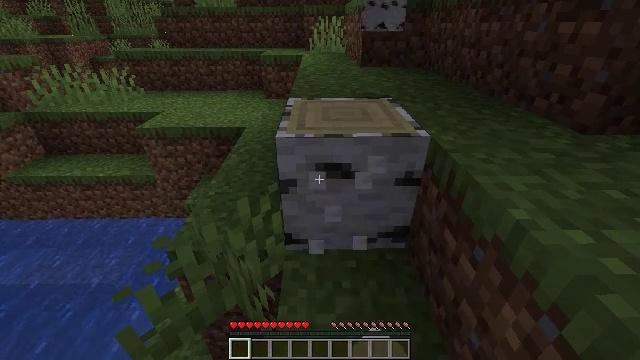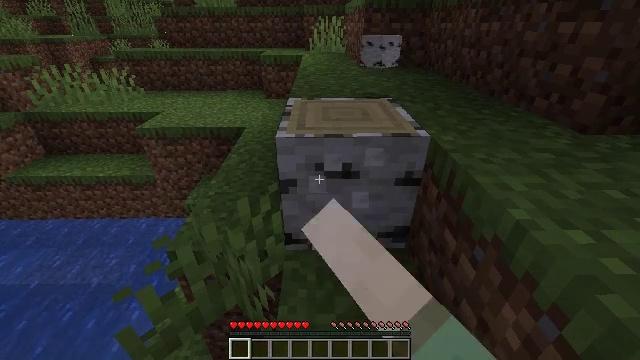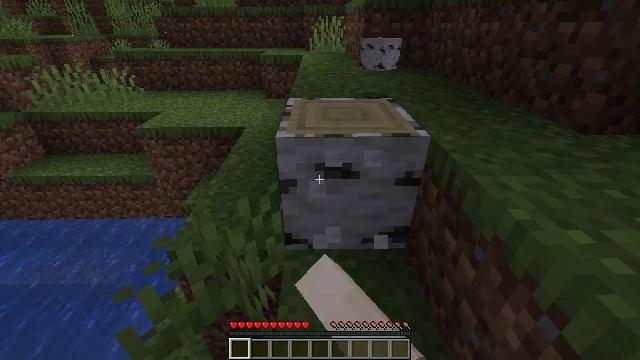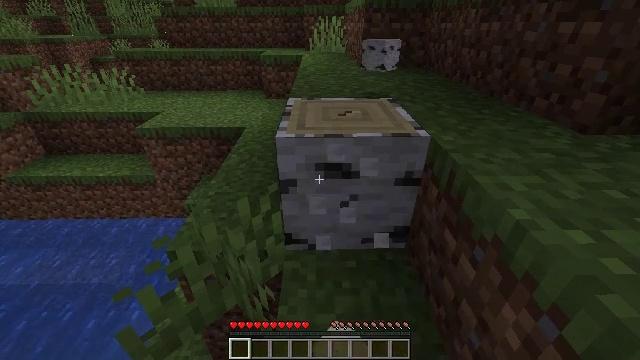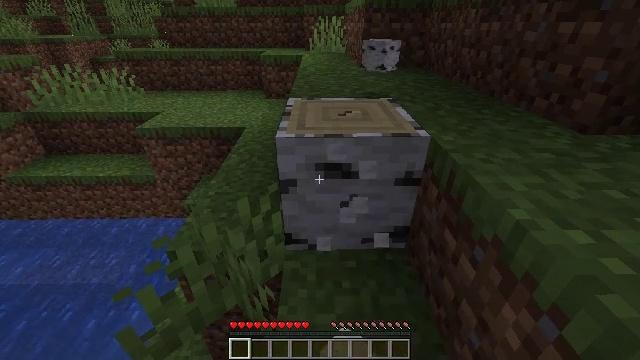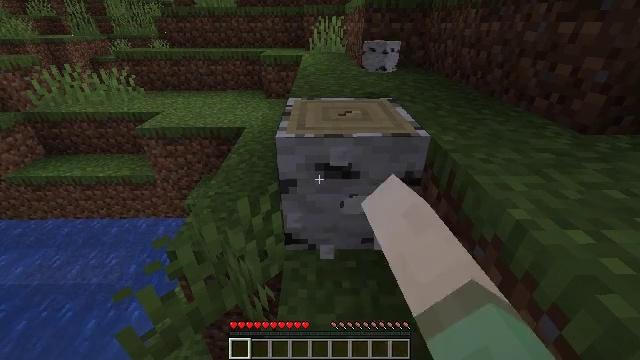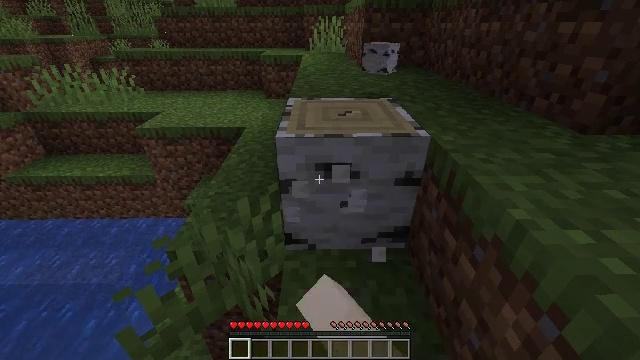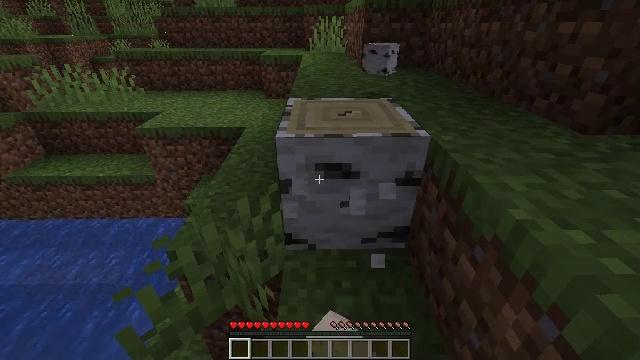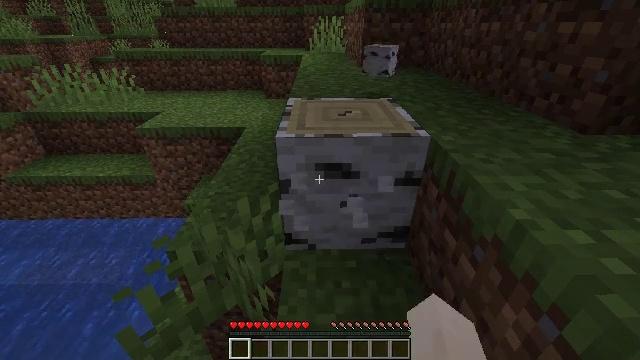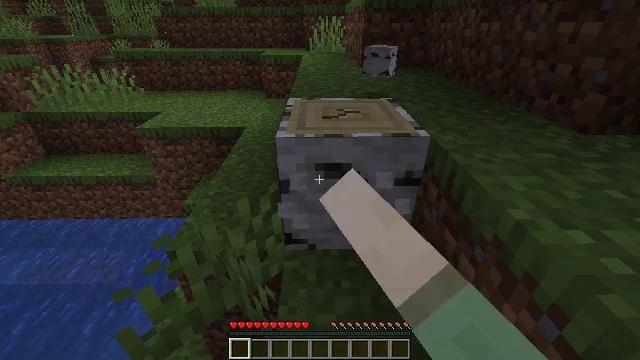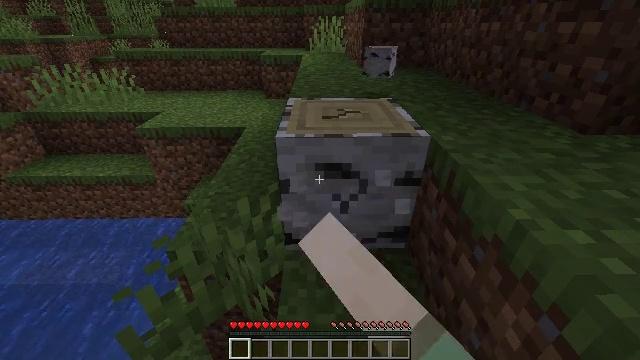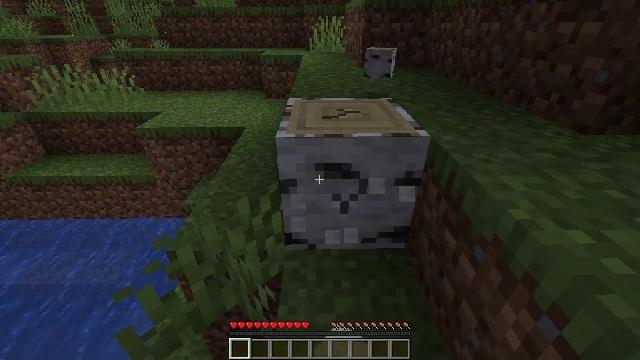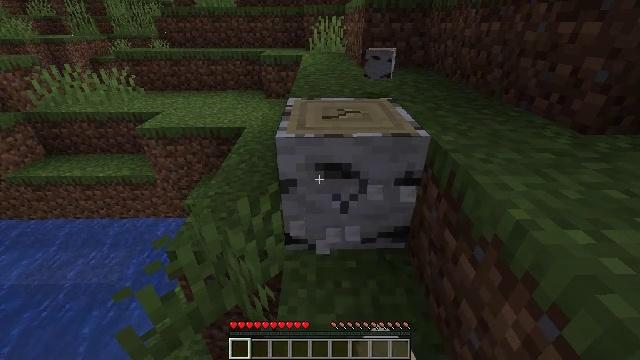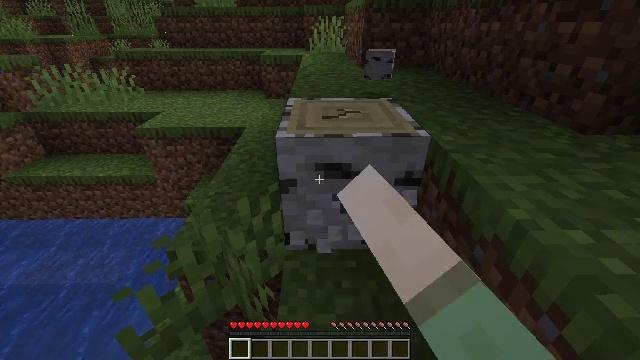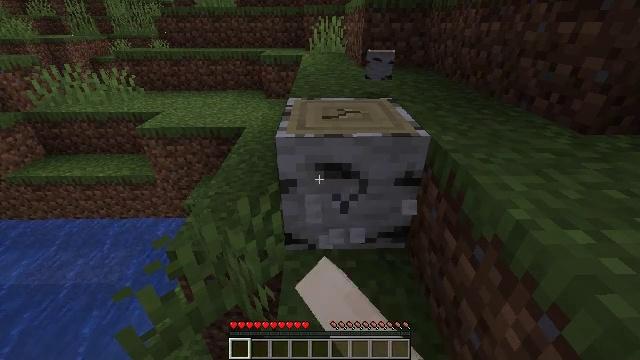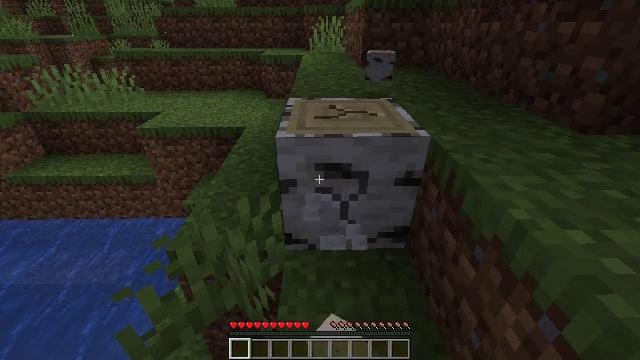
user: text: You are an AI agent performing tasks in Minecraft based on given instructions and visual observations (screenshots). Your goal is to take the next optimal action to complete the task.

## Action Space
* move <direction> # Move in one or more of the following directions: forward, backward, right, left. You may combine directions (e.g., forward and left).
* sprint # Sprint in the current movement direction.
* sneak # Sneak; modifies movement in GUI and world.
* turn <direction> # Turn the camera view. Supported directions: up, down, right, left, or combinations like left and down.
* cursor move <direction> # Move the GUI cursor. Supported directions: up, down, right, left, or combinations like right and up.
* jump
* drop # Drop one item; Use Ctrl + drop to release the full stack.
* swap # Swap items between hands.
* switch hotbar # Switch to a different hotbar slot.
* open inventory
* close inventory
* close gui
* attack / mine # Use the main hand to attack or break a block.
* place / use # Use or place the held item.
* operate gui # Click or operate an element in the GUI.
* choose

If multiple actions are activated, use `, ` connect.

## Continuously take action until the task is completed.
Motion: motion action
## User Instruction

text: Mine the birch log from the tree.
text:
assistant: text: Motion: attack / mine
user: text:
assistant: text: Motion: attack / mine
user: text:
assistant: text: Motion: attack / mine
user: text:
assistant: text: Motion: attack / mine
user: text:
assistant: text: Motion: attack / mine
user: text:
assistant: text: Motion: attack / mine
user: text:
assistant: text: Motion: attack / mine
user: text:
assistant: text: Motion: attack / mine
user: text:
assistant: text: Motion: attack / mine
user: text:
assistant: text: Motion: attack / mine
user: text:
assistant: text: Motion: attack / mine
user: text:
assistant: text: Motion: attack / mine
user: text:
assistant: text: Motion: attack / mine
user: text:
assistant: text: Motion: attack / mine
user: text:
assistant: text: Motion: attack / mine
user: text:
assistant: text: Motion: attack / mine
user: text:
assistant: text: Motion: attack / mine
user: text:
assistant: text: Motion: attack / mine
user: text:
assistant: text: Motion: attack / mine
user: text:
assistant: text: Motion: attack / mine
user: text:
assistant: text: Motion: attack / mine
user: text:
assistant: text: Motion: attack / mine
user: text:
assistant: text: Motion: attack / mine
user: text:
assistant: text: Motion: attack / mine
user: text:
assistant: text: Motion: attack / mine
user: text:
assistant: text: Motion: attack / mine
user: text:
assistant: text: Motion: attack / mine
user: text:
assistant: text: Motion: attack / mine
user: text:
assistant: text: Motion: attack / mine
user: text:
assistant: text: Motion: attack / mine